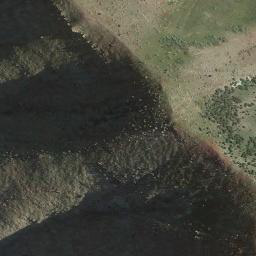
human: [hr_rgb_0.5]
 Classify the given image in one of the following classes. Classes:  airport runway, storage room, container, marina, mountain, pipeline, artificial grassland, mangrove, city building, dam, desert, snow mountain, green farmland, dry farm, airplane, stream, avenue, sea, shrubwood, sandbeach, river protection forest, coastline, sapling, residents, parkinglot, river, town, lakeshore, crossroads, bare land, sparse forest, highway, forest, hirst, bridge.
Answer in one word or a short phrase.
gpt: mountain